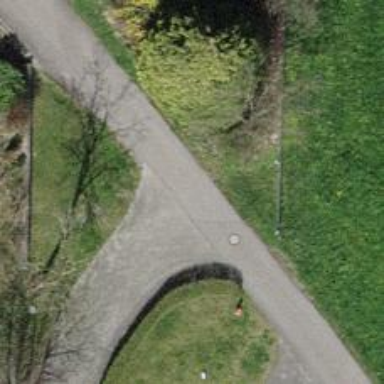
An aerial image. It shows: Residential road with asphalt surface. The road has grade1 tracktype and no sidewalk.